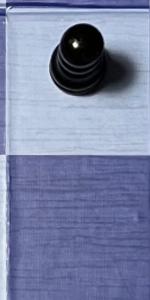
Label: Empty